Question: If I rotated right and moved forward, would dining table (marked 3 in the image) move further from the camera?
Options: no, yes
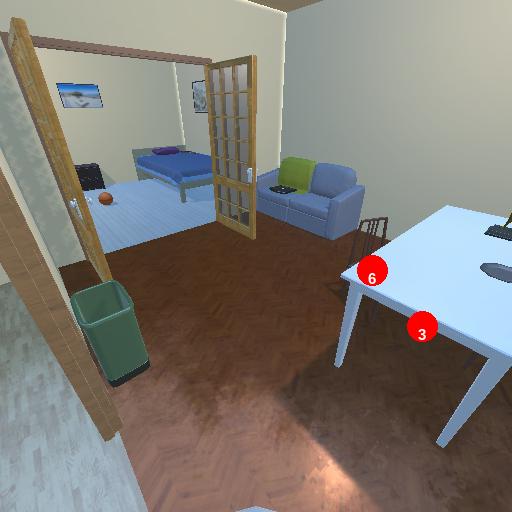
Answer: no